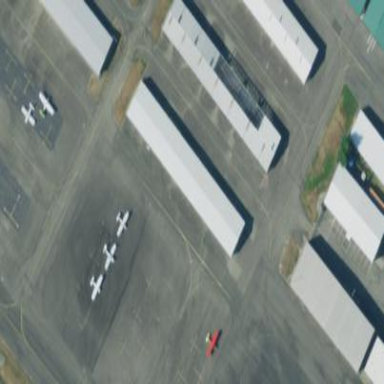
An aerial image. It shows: Hangar building.